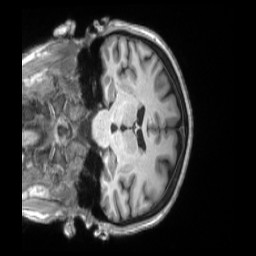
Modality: T1w
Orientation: coronal
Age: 68
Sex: female
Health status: ill
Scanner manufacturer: siemens
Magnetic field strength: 3 T
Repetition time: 2.2 s
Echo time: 0.00157 s